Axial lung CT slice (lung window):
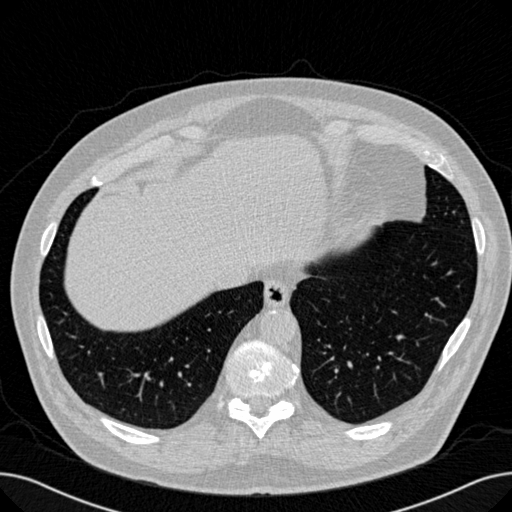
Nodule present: no